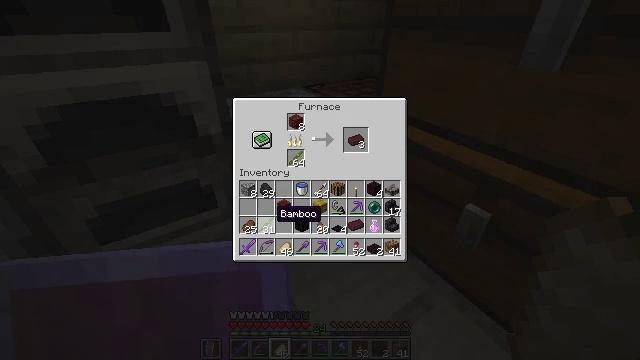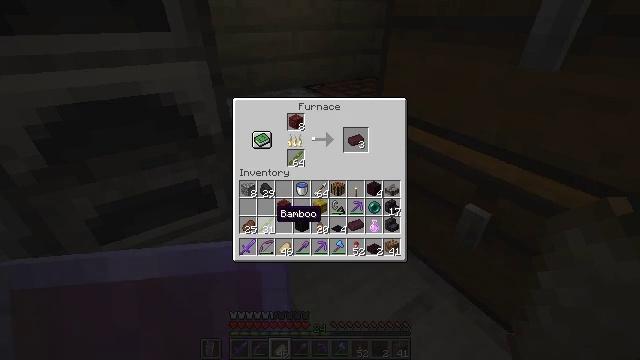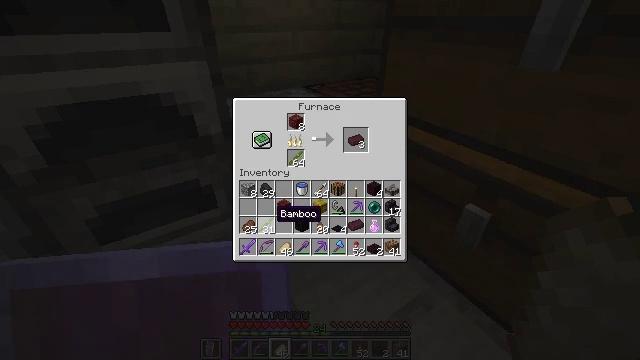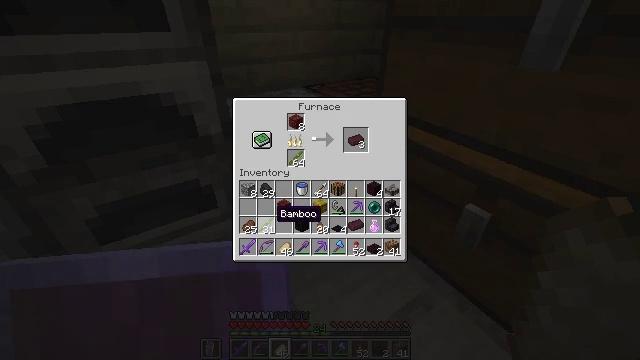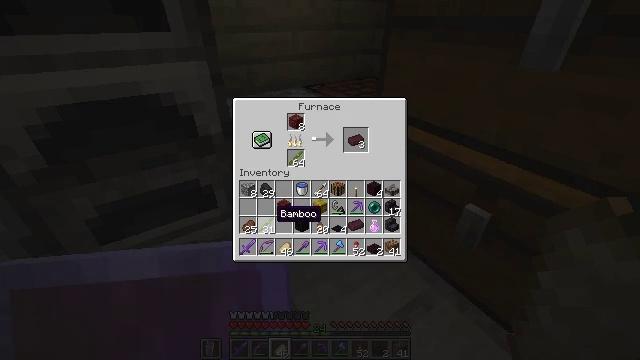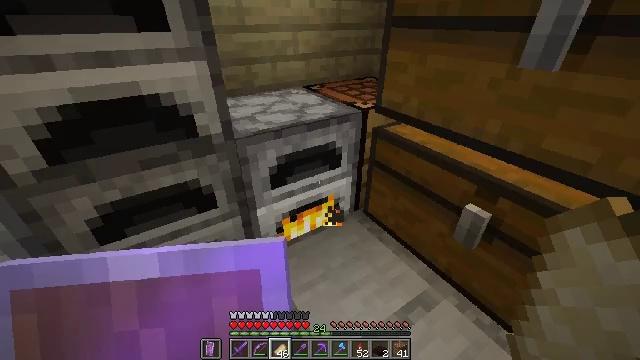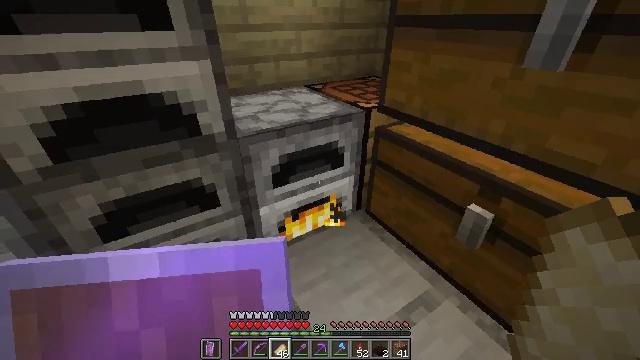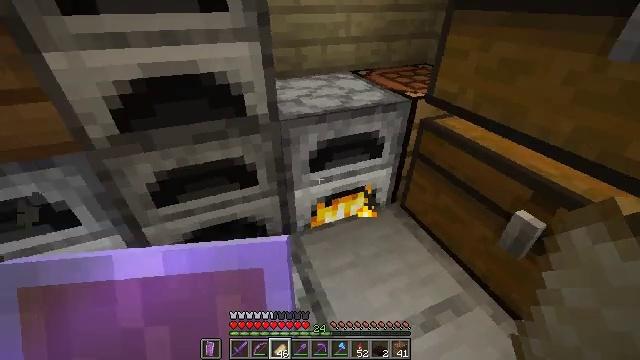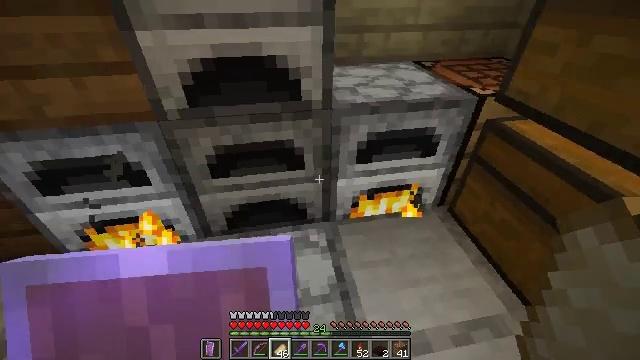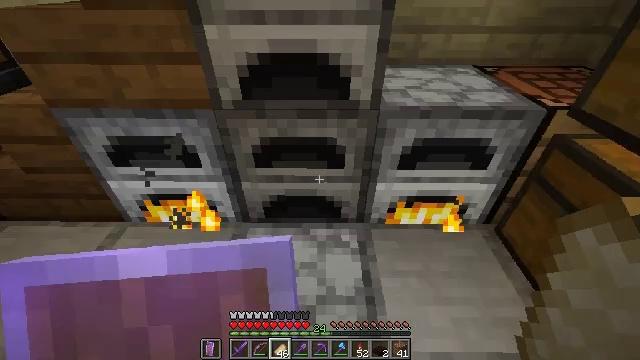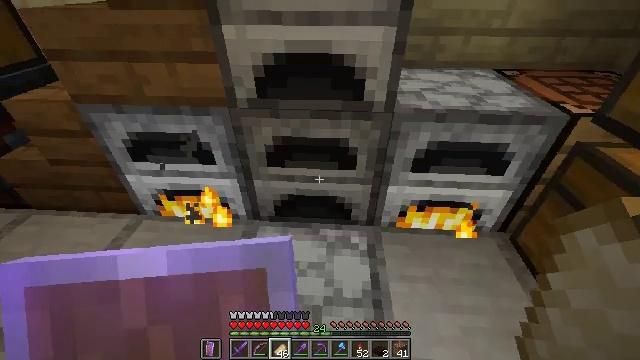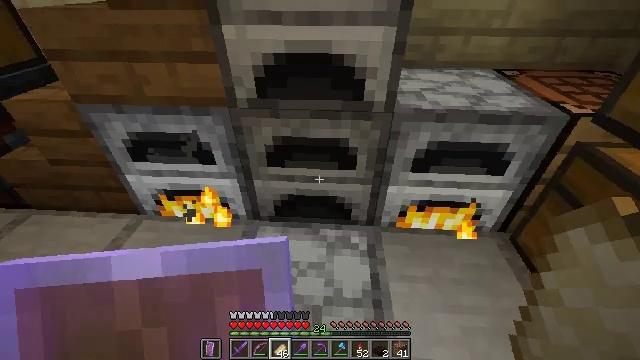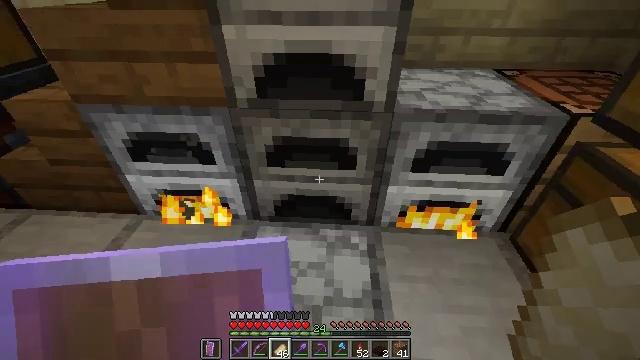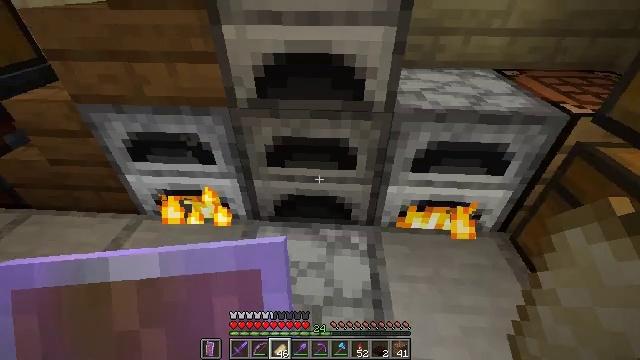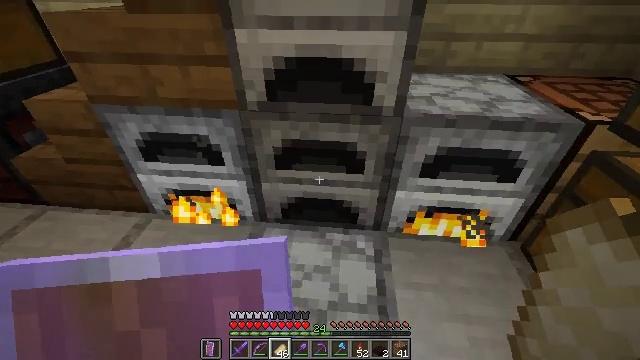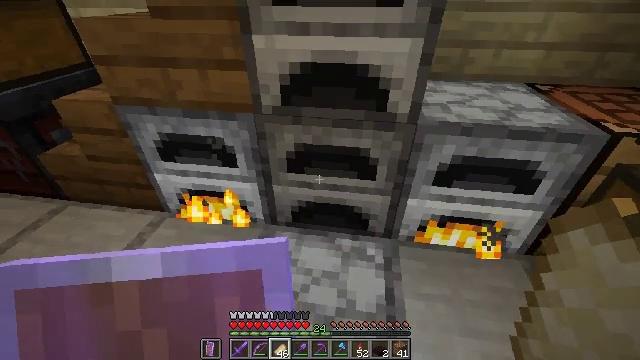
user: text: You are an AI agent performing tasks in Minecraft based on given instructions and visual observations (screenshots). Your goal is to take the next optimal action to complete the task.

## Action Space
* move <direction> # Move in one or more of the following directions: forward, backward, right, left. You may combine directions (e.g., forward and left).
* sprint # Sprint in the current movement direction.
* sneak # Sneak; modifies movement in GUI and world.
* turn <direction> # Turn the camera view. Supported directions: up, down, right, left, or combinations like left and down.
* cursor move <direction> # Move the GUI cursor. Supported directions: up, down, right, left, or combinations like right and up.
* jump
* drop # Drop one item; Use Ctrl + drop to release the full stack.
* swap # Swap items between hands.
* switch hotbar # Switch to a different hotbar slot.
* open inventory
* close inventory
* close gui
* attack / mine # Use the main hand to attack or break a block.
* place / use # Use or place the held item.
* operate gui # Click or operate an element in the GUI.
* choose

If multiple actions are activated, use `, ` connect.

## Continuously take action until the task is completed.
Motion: motion action
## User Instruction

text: Craft nether brick.
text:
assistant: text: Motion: no_op
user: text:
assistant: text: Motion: no_op
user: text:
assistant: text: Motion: no_op
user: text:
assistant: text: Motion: no_op
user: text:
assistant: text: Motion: no_op
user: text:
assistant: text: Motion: no_op
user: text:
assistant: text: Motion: turn left and down
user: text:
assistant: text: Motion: turn left and down
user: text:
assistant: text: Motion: turn left
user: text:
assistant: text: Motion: turn left
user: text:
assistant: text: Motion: no_op
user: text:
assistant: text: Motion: no_op
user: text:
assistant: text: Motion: no_op
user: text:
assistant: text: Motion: turn left
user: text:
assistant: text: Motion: turn left and up
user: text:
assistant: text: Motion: no_op
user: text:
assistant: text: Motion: use / place
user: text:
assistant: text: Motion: use / place
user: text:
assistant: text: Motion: use / place
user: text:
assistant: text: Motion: no_op
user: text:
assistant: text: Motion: no_op
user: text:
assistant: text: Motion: no_op
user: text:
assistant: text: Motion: no_op
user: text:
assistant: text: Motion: no_op
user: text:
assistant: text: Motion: turn down
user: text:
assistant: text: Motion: no_op
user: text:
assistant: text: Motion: no_op
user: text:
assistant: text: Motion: no_op
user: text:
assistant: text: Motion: turn left
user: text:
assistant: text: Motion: no_op